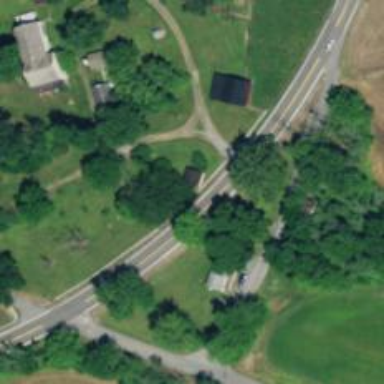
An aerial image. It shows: Culvert tunnel.